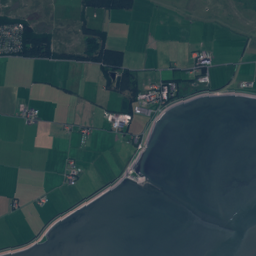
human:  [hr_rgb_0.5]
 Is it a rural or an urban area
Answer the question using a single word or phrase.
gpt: rural

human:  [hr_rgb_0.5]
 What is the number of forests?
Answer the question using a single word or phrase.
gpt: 60

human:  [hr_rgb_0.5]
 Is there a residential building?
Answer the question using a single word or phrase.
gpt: yes

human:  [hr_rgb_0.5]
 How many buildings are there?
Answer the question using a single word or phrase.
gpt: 173

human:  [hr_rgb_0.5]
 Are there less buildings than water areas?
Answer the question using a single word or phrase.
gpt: no

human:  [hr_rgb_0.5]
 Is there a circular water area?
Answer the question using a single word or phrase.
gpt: yes

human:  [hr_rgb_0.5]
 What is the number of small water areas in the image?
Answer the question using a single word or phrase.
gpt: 12

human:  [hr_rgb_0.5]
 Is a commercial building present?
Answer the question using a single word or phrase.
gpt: yes

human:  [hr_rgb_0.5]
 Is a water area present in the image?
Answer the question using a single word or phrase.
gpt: yes

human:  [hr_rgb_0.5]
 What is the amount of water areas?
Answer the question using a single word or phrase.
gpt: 16

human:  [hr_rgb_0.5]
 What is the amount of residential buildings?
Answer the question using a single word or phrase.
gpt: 164

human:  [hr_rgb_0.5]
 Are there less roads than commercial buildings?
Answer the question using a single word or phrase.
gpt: no

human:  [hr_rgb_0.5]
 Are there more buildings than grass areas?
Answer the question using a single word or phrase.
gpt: yes

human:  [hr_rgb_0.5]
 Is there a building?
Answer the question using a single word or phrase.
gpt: yes

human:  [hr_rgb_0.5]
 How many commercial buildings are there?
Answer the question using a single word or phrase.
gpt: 8

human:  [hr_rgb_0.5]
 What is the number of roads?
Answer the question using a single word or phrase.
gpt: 102

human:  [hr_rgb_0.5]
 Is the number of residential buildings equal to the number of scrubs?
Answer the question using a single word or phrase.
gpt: no

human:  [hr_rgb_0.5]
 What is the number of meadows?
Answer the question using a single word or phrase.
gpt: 10

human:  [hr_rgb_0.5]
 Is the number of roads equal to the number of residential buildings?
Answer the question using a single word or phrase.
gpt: no

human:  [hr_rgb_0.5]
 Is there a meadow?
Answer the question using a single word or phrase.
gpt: yes

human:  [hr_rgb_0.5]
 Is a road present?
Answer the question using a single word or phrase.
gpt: yes

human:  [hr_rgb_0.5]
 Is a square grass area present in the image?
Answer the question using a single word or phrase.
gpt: no

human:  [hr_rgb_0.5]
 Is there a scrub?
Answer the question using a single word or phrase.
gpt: yes

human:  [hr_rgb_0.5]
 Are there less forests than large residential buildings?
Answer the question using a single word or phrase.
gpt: no

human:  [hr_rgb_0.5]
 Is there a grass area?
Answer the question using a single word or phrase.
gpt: yes

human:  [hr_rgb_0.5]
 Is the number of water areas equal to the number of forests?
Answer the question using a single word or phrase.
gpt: no

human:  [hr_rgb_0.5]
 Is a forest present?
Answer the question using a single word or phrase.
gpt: yes

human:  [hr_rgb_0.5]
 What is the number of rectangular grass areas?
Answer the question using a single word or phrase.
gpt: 7

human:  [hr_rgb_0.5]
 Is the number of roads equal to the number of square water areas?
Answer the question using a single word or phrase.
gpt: no

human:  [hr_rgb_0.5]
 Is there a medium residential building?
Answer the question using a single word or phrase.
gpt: yes

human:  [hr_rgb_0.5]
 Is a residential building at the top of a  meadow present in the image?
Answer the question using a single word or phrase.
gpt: yes

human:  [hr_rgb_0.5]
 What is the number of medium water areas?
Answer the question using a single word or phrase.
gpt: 1

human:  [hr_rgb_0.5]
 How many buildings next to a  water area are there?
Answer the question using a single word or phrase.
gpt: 173

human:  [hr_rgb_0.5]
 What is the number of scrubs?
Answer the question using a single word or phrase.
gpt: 21

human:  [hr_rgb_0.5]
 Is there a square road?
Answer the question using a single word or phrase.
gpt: no

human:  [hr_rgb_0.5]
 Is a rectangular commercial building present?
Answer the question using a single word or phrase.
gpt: yes

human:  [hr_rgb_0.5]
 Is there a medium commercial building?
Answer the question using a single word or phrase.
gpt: yes

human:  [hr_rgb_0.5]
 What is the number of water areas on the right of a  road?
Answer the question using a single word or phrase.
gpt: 15

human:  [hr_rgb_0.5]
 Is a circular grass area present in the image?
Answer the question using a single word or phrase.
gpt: no

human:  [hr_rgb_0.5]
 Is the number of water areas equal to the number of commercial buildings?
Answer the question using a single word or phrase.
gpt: no

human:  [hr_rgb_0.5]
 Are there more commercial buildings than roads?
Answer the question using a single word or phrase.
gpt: no

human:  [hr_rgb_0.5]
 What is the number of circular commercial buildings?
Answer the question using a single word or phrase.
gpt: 0

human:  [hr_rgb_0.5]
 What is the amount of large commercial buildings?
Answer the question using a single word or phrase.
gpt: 0

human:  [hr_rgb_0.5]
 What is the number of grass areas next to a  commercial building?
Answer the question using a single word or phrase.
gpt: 36

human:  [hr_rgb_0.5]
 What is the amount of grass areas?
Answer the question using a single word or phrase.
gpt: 61

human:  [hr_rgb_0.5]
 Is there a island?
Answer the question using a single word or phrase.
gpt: yes

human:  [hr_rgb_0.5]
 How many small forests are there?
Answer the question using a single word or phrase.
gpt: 26

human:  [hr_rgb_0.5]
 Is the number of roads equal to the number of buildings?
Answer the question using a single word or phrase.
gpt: no

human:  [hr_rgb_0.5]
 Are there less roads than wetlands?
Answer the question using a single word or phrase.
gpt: no

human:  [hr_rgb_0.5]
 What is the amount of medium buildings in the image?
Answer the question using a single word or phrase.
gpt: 7

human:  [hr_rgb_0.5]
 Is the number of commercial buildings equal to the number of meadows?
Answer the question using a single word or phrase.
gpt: no

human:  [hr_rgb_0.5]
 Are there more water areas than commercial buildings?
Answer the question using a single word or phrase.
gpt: yes

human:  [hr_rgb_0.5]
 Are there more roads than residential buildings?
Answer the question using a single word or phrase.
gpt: no

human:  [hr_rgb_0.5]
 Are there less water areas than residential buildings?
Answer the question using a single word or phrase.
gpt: yes

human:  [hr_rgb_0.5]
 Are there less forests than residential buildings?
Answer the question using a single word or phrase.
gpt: yes

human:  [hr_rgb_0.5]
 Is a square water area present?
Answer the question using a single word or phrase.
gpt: yes

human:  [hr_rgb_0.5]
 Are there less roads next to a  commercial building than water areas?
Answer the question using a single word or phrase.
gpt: no

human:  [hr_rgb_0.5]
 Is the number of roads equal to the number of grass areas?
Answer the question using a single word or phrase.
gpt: no

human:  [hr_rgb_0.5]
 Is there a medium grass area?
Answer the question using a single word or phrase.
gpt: yes

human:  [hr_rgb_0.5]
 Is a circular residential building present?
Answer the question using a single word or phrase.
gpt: yes

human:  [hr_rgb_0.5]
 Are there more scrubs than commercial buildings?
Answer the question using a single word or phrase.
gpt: yes

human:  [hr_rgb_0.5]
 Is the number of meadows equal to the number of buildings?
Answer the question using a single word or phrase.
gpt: no

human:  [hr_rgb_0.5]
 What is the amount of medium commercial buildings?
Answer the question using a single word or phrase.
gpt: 2

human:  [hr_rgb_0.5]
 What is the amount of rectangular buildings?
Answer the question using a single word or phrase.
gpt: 102